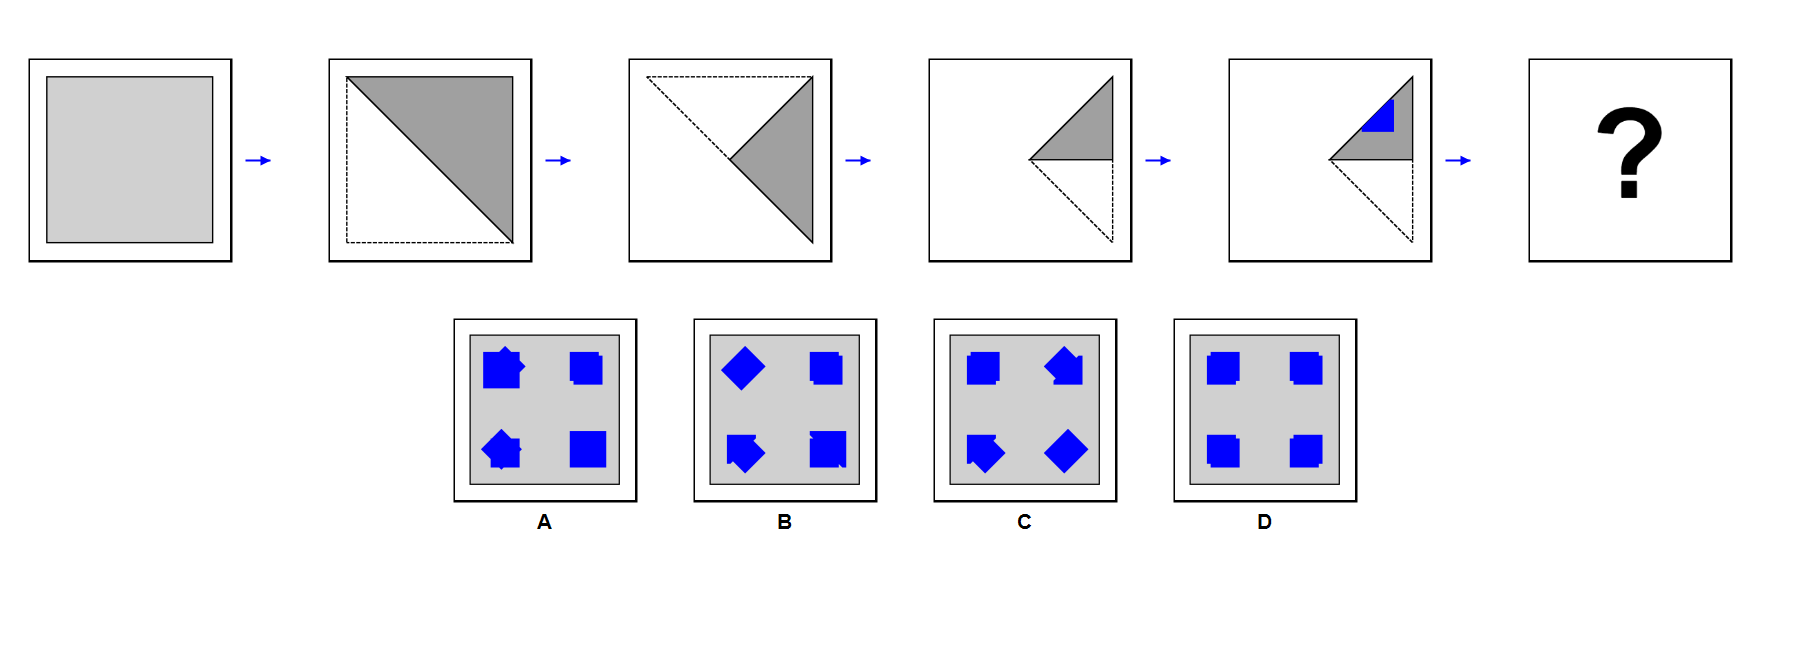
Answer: D